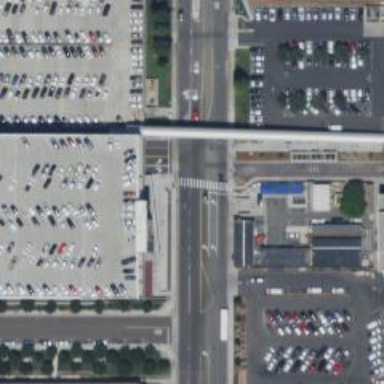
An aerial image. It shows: Multi-storey parking lot with asphalt surface.